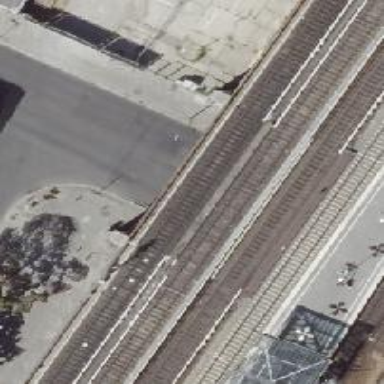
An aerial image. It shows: Viaduct bridge for light rail electrified railway.